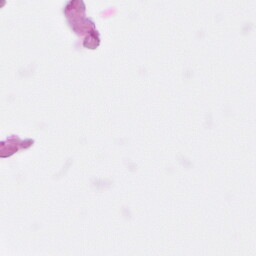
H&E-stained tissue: Pancreatic